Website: home-depot
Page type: payment
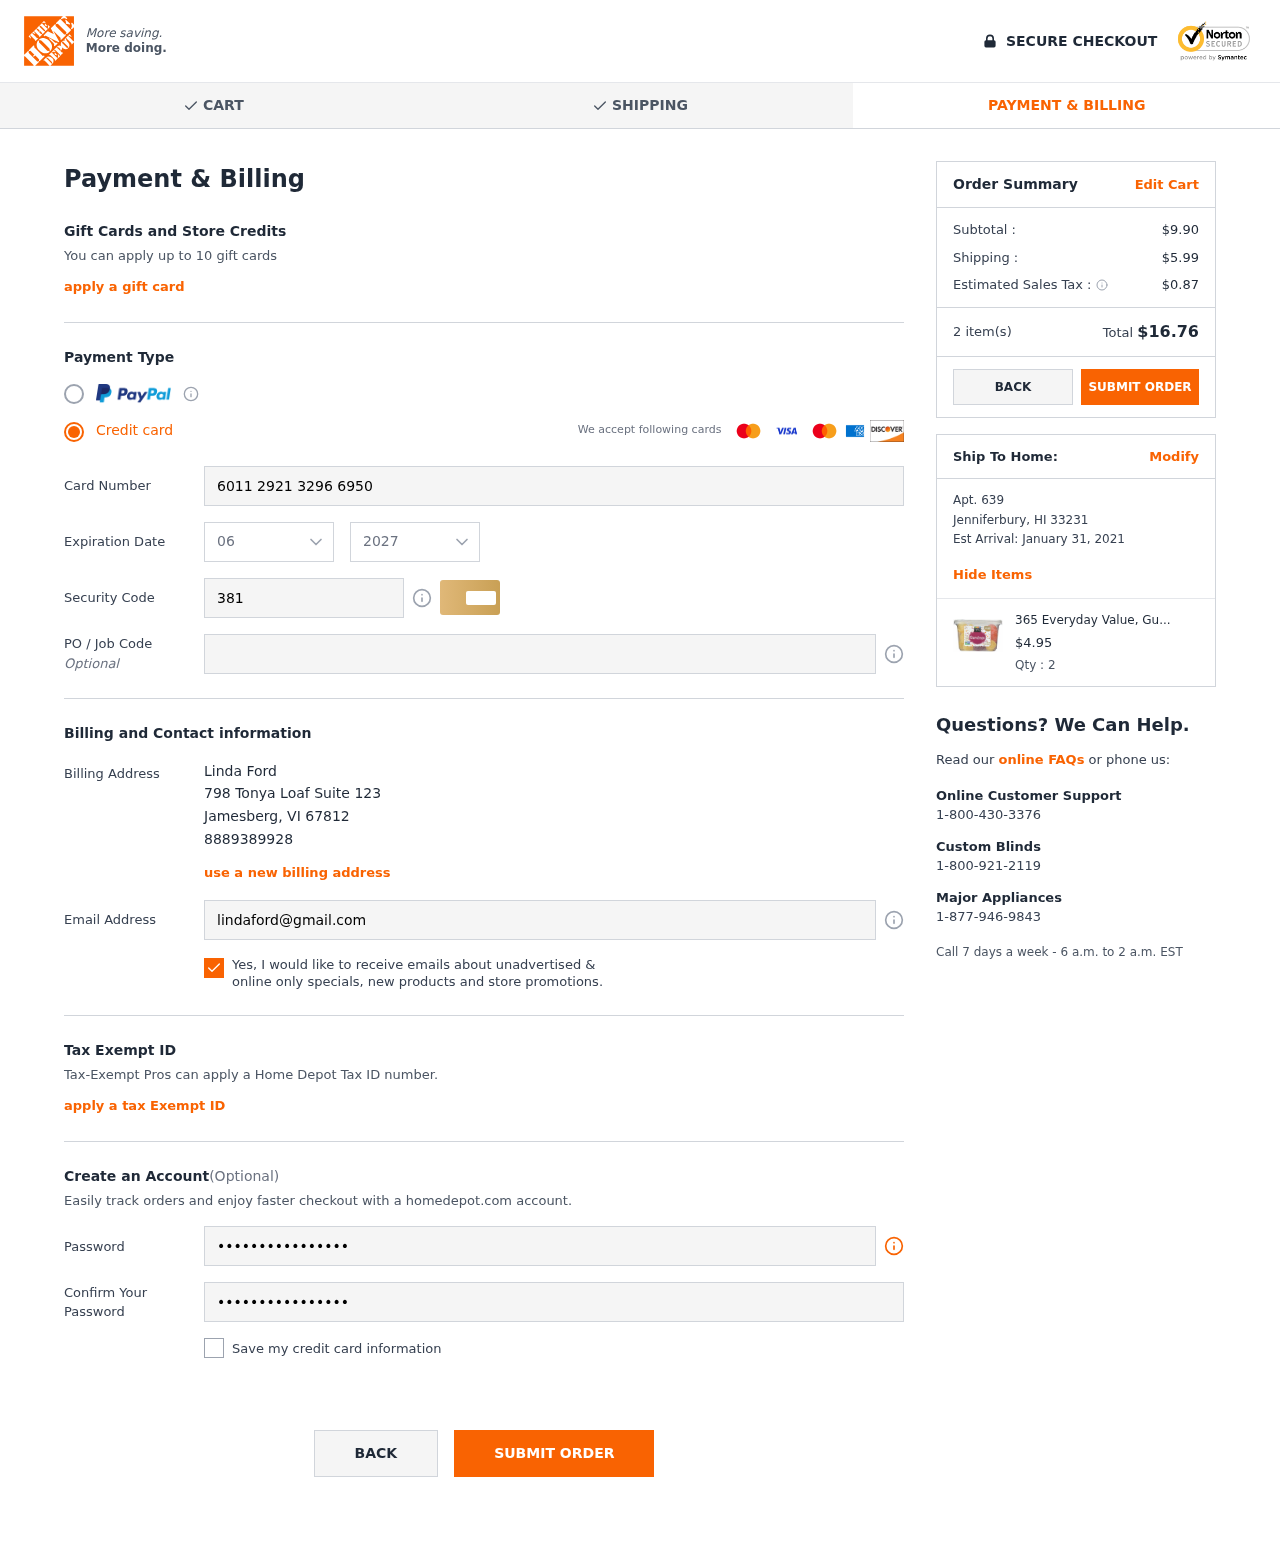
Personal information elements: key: PII_CARD_CVV
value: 381
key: PII_CARD_EXPIRY_MONTH
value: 06
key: PII_CARD_EXPIRY_YEAR
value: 27
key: PII_CARD_NUMBER
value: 6011 2921 3296 6950
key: PII_CITY
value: Jamesberg
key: PII_CITY2
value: Jenniferbury
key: PII_EMAIL
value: lindaford@gmail.com
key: PII_FULLNAME
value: Linda Ford
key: PII_PHONE
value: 8889389928
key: PII_POSTCODE
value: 67812
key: PII_POSTCODE2
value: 33231
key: PII_STATE_ABBR
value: VI
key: PII_STATE_ABBR2
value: HI
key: PII_STREET
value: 798 Tonya Loaf Suite 123
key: PII_STREET2
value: Apt. 639
Product elements: key: PRODUCT1_NAME
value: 365 Everyday Value, Gumdrops, 13 oz
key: PRODUCT1_PRICE
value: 4.95
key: PRODUCT1_QUANTITY
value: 2
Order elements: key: ORDER_SUBTOTAL
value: $9.90
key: ORDER_SHIPPING_COST
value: $5.99
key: ORDER_TAX
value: $0.87
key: ORDER_NUM_ITEMS
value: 2 item(s)
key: ORDER_TOTAL
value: $16.76
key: ORDER_DELIVERY_DATE
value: January 31, 2021